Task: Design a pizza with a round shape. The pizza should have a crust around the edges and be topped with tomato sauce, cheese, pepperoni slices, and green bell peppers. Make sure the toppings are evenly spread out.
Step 578:
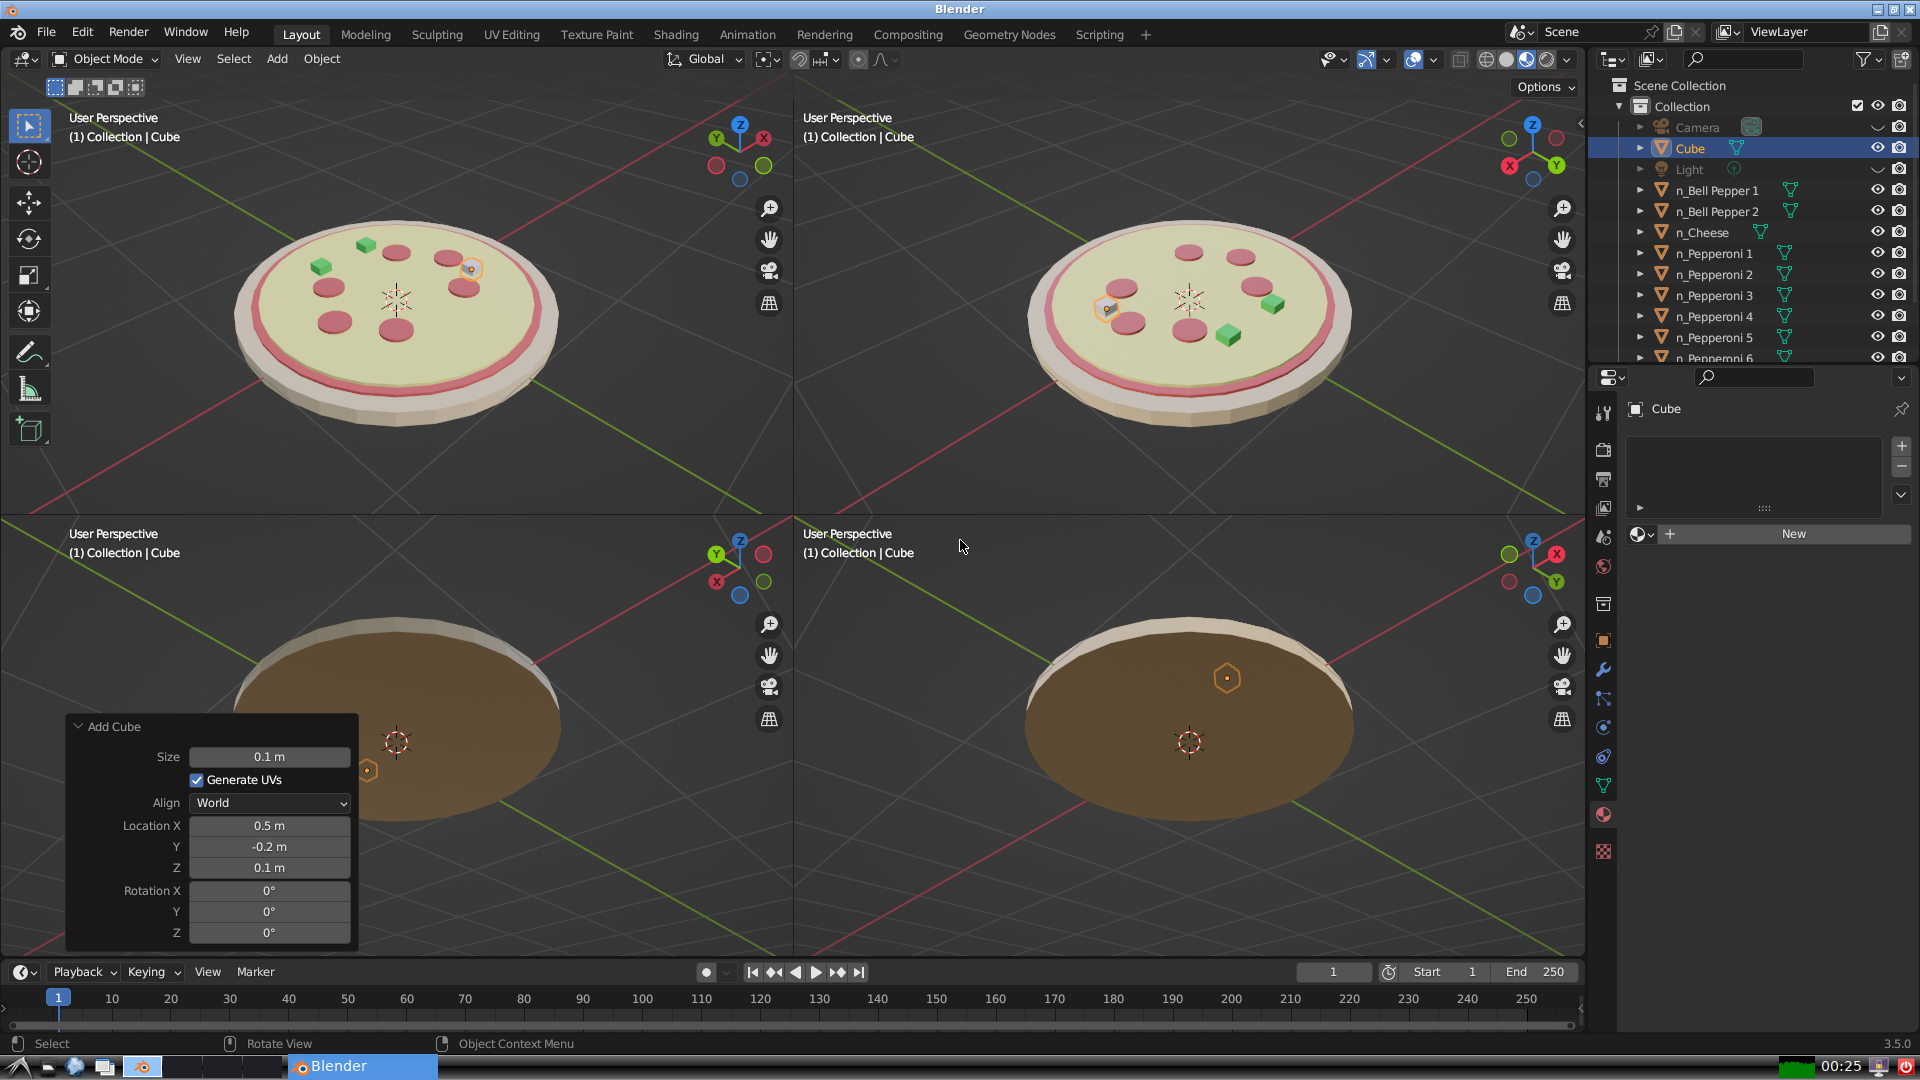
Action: {"mouse_move": [1608, 631]}